Interaction volume radius: 5 \u00c5
Interaction volume height: 10 \u00c5
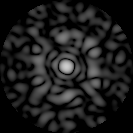
Disorder parameter: 0.8405